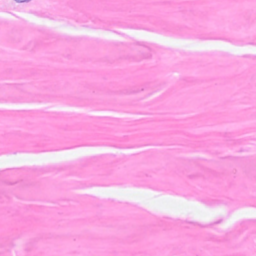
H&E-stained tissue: Breast